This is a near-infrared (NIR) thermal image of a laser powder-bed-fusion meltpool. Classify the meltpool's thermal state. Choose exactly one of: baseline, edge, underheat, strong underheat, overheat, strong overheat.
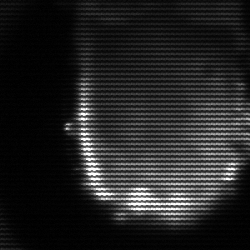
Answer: baseline